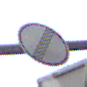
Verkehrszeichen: EndeSaemtlicherBegrenzungen
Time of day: Midday
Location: Outdoor (Urban)
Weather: Overcast
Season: NotSpecified
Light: Natural